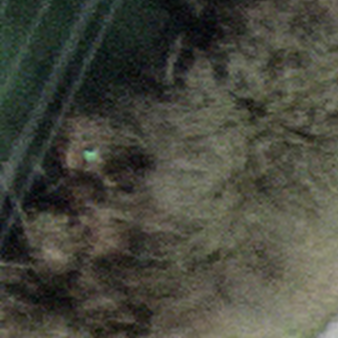
Label: other